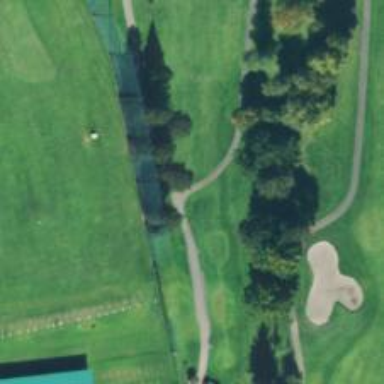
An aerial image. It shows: Pathway for golfing.